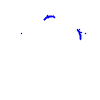
Particle: proton